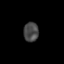
Tissue: lung
Cell type: Epithelial cells
Senescence score: 0.1925
Nuclear area (px): 289
Mean DAPI intensity: 70.792